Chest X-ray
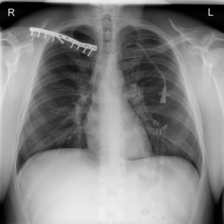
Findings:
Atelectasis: negative
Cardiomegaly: negative
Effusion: negative
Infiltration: negative
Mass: negative
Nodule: negative
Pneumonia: negative
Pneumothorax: negative
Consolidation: negative
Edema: negative
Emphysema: negative
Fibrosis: negative
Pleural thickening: negative
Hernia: negative